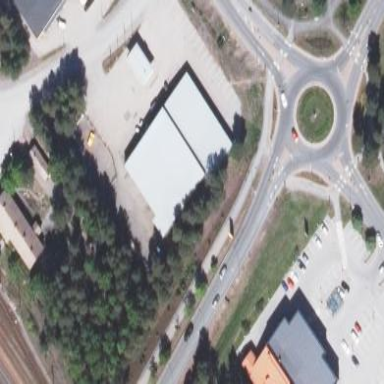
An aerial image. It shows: Commercial building.